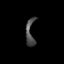
Tissue: skin
Cell type: Epithelial cells
Senescence score: 0.2319
Nuclear area (px): 216
Mean DAPI intensity: 77.875